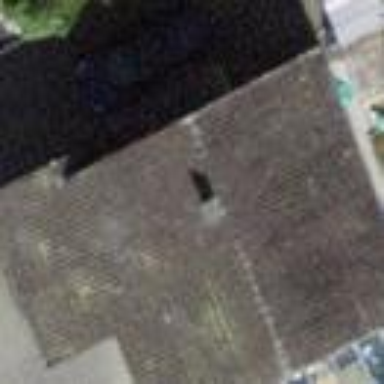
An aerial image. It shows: Building with tiled roof.